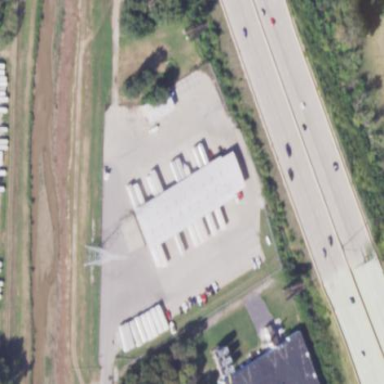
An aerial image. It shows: Warehouse.